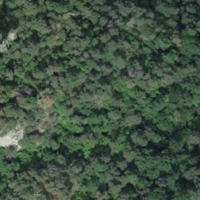
EUNIS habitat code: 43
Species observed at this site:
Sedum album